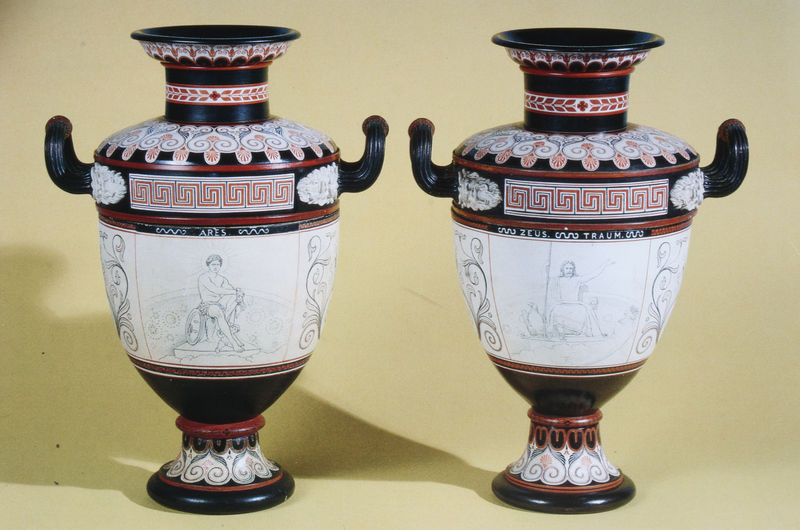
Titel: 2 "atheniensische" Vasen, amphorenförmig
Künstler: Friedrich von Gärtner
Standort: Pommersfelden
Institution: Schloß Weißenstein, Sammlung Schönborn-Wiesentheid
Schlagwörter: fuß, gott, mann, schatten, weiß, sitzen, licht, männer, schwarz, zeichnung, rot, muster, ornament, arme, sockel, stehen, bild, bildnis, hals, felder, figur, stehend, klassizismus, paar, schulter, oval, amphore, amphoren, henkel, kanneliert, keramik, krug, ranken, vase, füße, japan, zwei, grafik, figuren, inschrift, dekor, floral, verzierung, vasen, bauch, junge, foto, fotografie, photographie, antike, porzellan, traum, asien, asiatisch, mythologie, gefässe, photo, verziert, china, fries, musterung, öffnung, jüngling, krüge, voluten, farbfoto, antik, götter, zeus, griechisch, griechenland, zier, gottheit, mittelfeld, klassik, glasur, urne, aufnahme, doppelt, verzierungen, meander, antiquität, römisch, mäander, klassisch, vasenmalerei, klassizistisch, henkelvase, figut, thronen, ampore, griechsich, duo, ähnlich, binnenzeichnung, hellas, hellenisch, ares, bildfeld, antiken, a la grecque, emphore, flaxman, illsustration, john flaxman, stil grecque, umrisslinienstil, vasenfuss, fiogur, 900, zeus traum, blitzstab